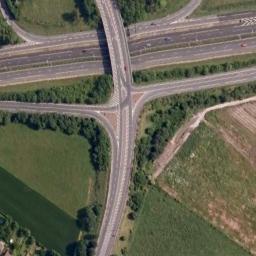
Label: overpass